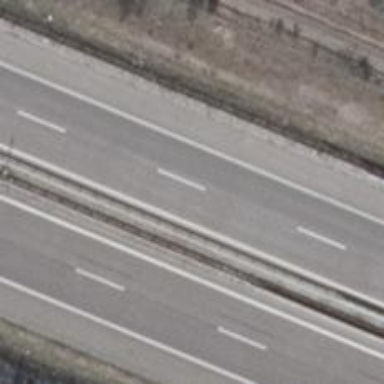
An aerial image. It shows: View of motorway.